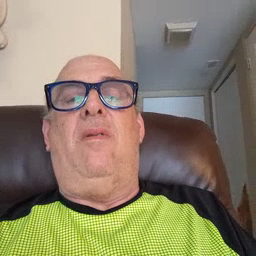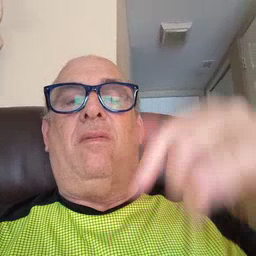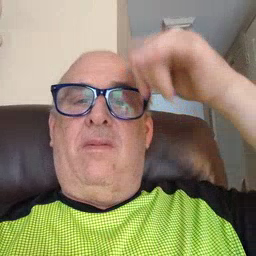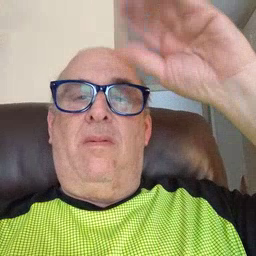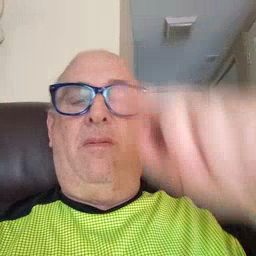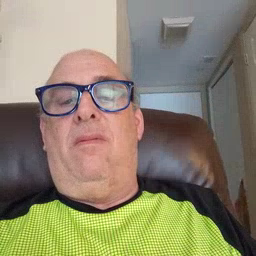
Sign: cowboy